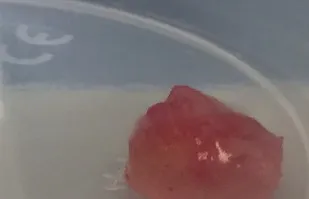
Macroscopic aspect of the excised mass.
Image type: medical_photograph (other_medical_photograph)